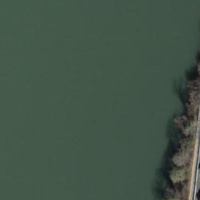
EUNIS habitat code: 15
Species observed at this site:
Melanargia galathea